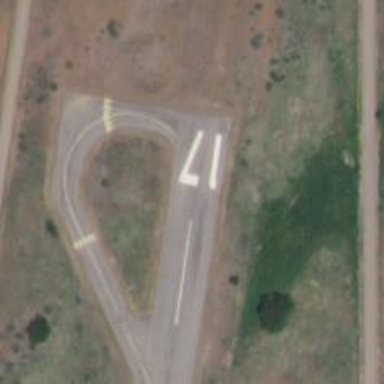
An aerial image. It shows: Runway surface made of asphalt at airport.